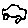
Label: car